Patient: sex M, age 43
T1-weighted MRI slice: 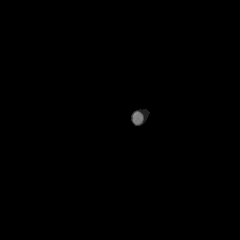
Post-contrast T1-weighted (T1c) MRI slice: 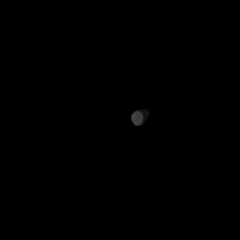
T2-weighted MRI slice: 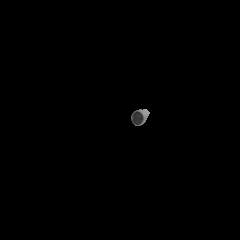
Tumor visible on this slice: no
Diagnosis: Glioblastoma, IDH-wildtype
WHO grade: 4